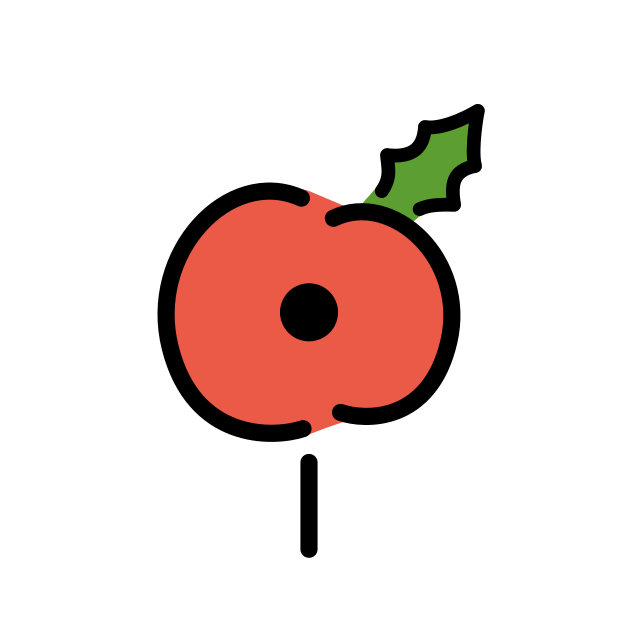
poppy